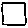
Label: square